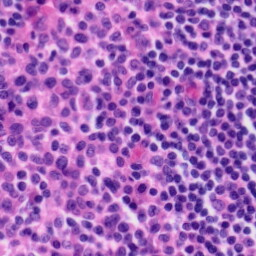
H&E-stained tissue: Tonsil